Question: I'am using winforms.
I created an application which is nearly finished. Consider the following: I have two forms, the first form starts at application startup, the second form needs to be opened right next to the first form.
Example:

How can I access the location of the first form at the second form? Should I send "this" to the constructor of the second form?
following code helped me out:
'''
private void changelogToolStripMenuItem_Click(object sender, EventArgs e)
{
if (_changelog.IsDisposed)
{
_changelog = new Changelog();
}
_changelog.Location = new Point((Left + Width), Top);
_changelog.Show();
}
'''
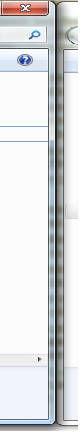
Answer: A basic rule to keep in mind when designing one's constructor:
So, what you need here is not the other window, but rather it's position.
Even better, you need the position where your new window should be located at.
This means that you shouldn't let the second form know about the first form, instead it's constructor should take either:
1. One parameter Point location
2. Two parameters int x, int y
Depending on your preferance.
You could (should) of course have both constructors, so you can decide whether to give 'Point location' or 'int x, int y'.
This all being said, forget what you read.
Better than using a constructor at all, I would just set the property manually when creating the second form:
'''
SecondForm form = new SecondForm()
{
Location = new Point(this.Right, this.Top)
};
'''
Which is just an other way of saying:
'''
SecondForm form = new SecondForm();
form.Location = new Point(this.Right, this.Top);
'''